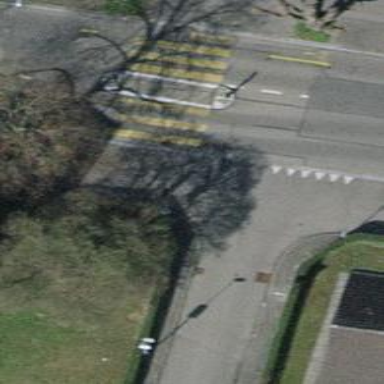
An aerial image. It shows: Unmarked crossing with traffic calming table.